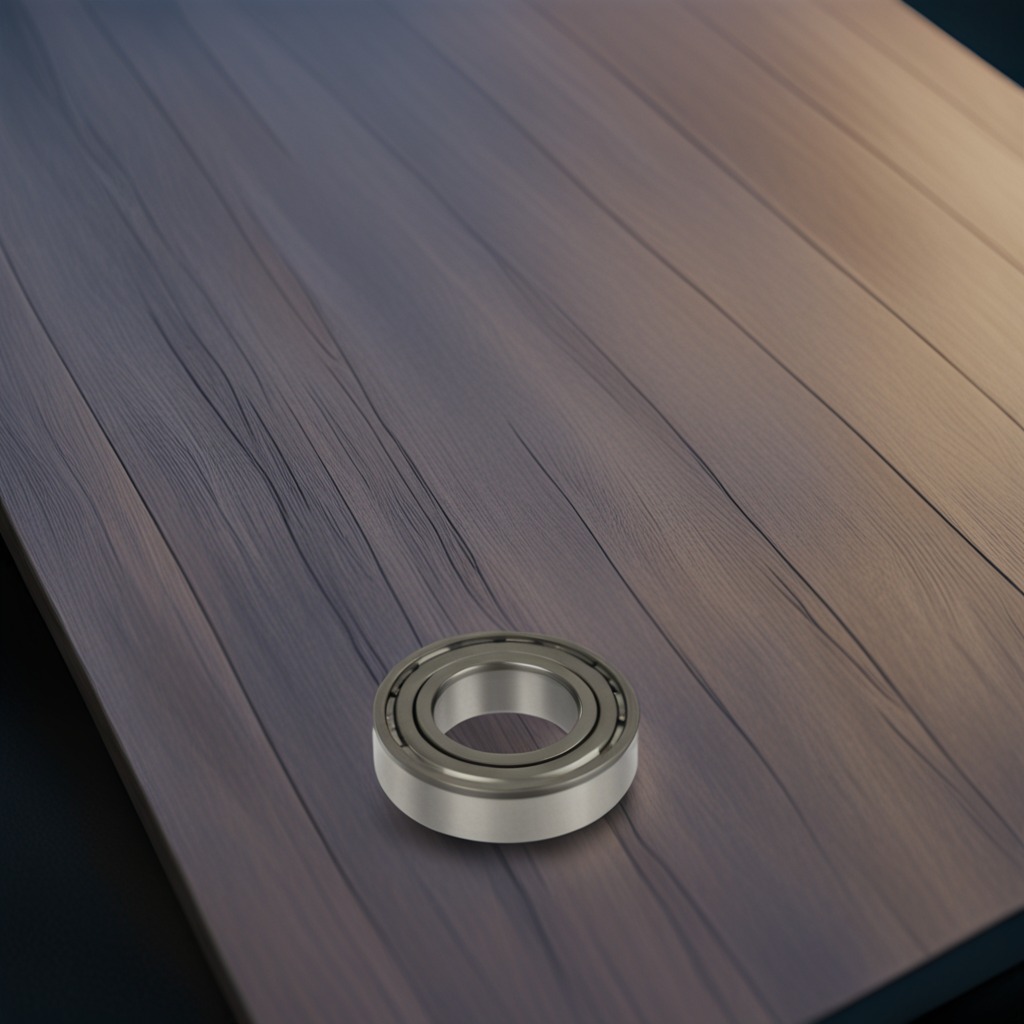
A metal ball bearing is lying on the table.